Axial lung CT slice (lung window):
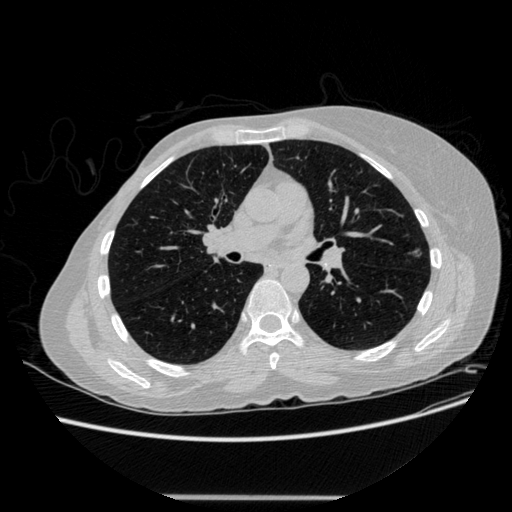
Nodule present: yes
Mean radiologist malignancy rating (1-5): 4